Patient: sex M, age 61
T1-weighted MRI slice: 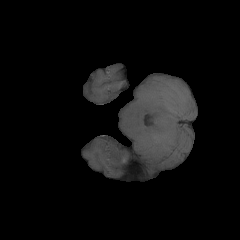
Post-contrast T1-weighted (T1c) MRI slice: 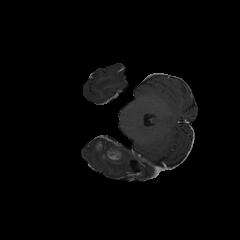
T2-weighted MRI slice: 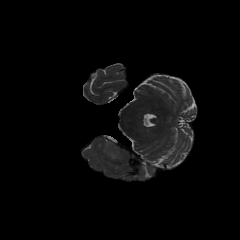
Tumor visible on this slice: yes
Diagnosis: Glioblastoma, IDH-wildtype
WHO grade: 4